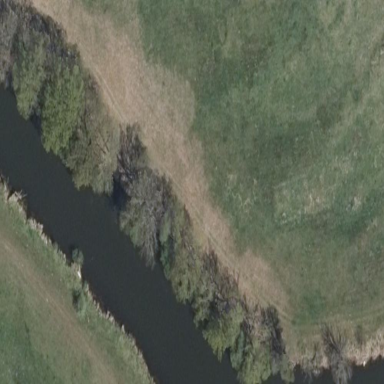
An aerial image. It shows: Area covered with grass.